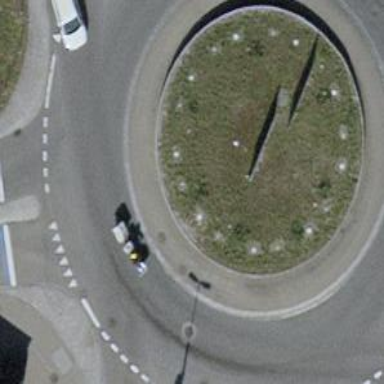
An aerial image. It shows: Primary highway with asphalt surface leading to roundabout. The road has separate sidewalks.